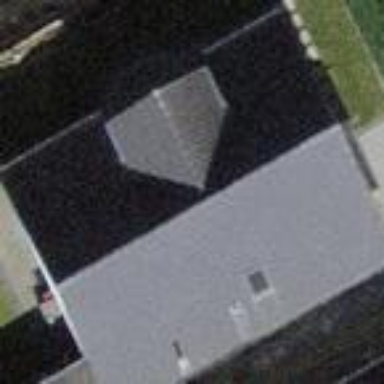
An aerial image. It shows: Building with tile roof.